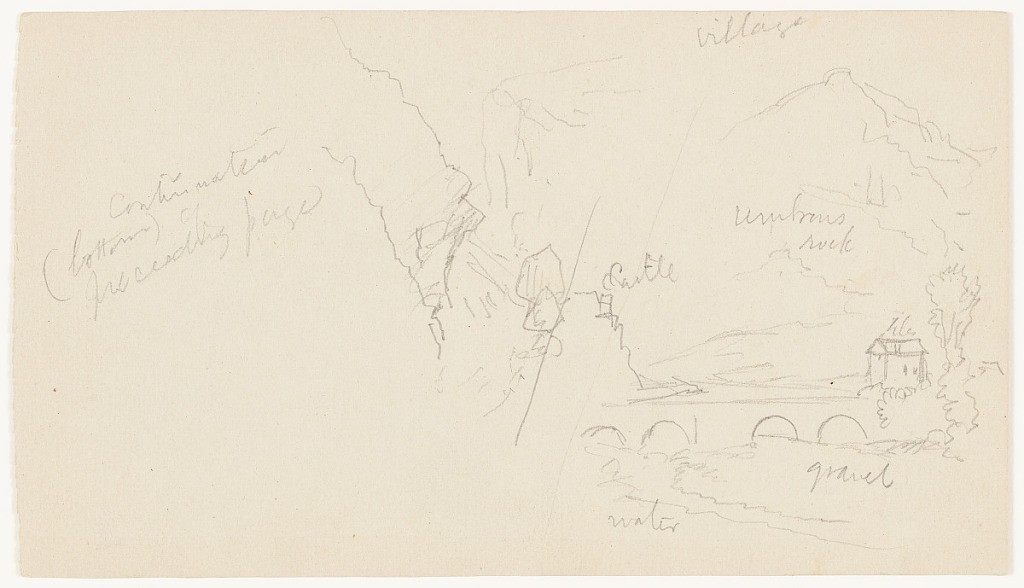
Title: Landscape Sketches near Florence, Italy
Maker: Frederic Edwin Church, American, 1826–1900
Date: September 1868
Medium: Graphite on gray-green wove paper; verso: graphite
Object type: Drawing
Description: Split landscape sketches showing two separate views of mountainous landscapes. At left, a cleft or narrow gorge is shown cutting through a rocky, sheer mountain range. At right, a stone bridge with four arches in the fourground stands beside a house and spans a wide river, while, in the background, a rocky, pyramidal peak looms over the landscape.

Verso: Architectural sketches of the Loggia del Bigallo and the Pazzi Chapel in Florence, Italy. At center, the north-facing facade of the Loggia del Biggallo is shown, with its tall, arched opening below three portraits set within gothic niches. Below, and oppositely oriented, a fine sketch of the interior dome of the Pazzi Chapel is included.